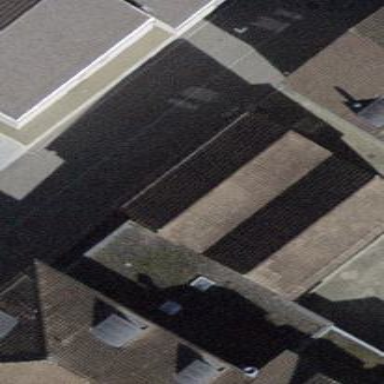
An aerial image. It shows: Building with tiled roof.